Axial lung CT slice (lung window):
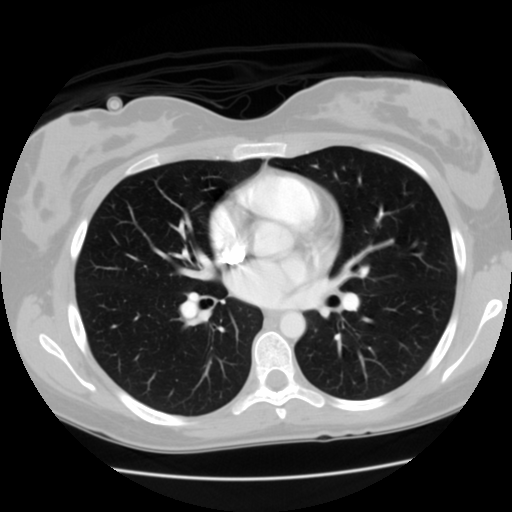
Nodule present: no